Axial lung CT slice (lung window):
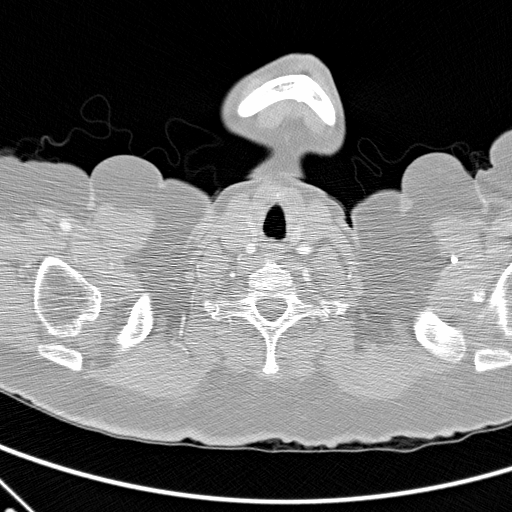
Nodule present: no